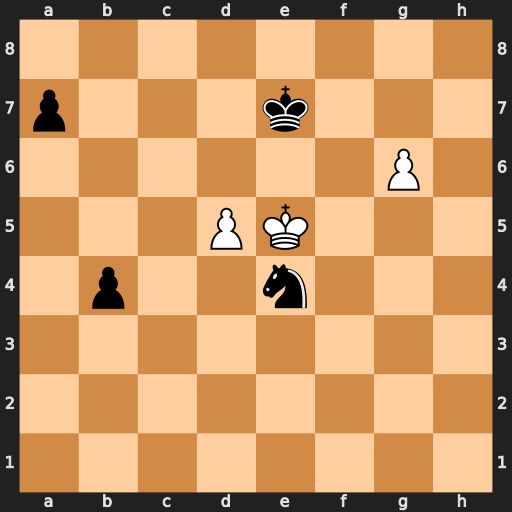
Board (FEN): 8/p3k3/6P1/3PK3/1p2n3/8/8/8
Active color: w
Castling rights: -
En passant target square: -
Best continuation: Kxe4 b3 Kd3